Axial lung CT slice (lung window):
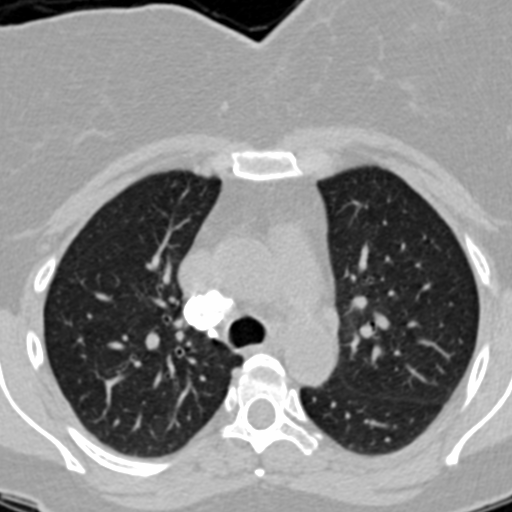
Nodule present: no